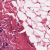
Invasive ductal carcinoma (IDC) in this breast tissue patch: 1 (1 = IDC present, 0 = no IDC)